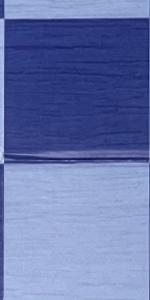
Label: Empty